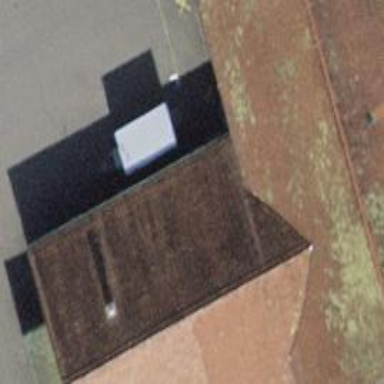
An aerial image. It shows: Theatre building.